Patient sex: F
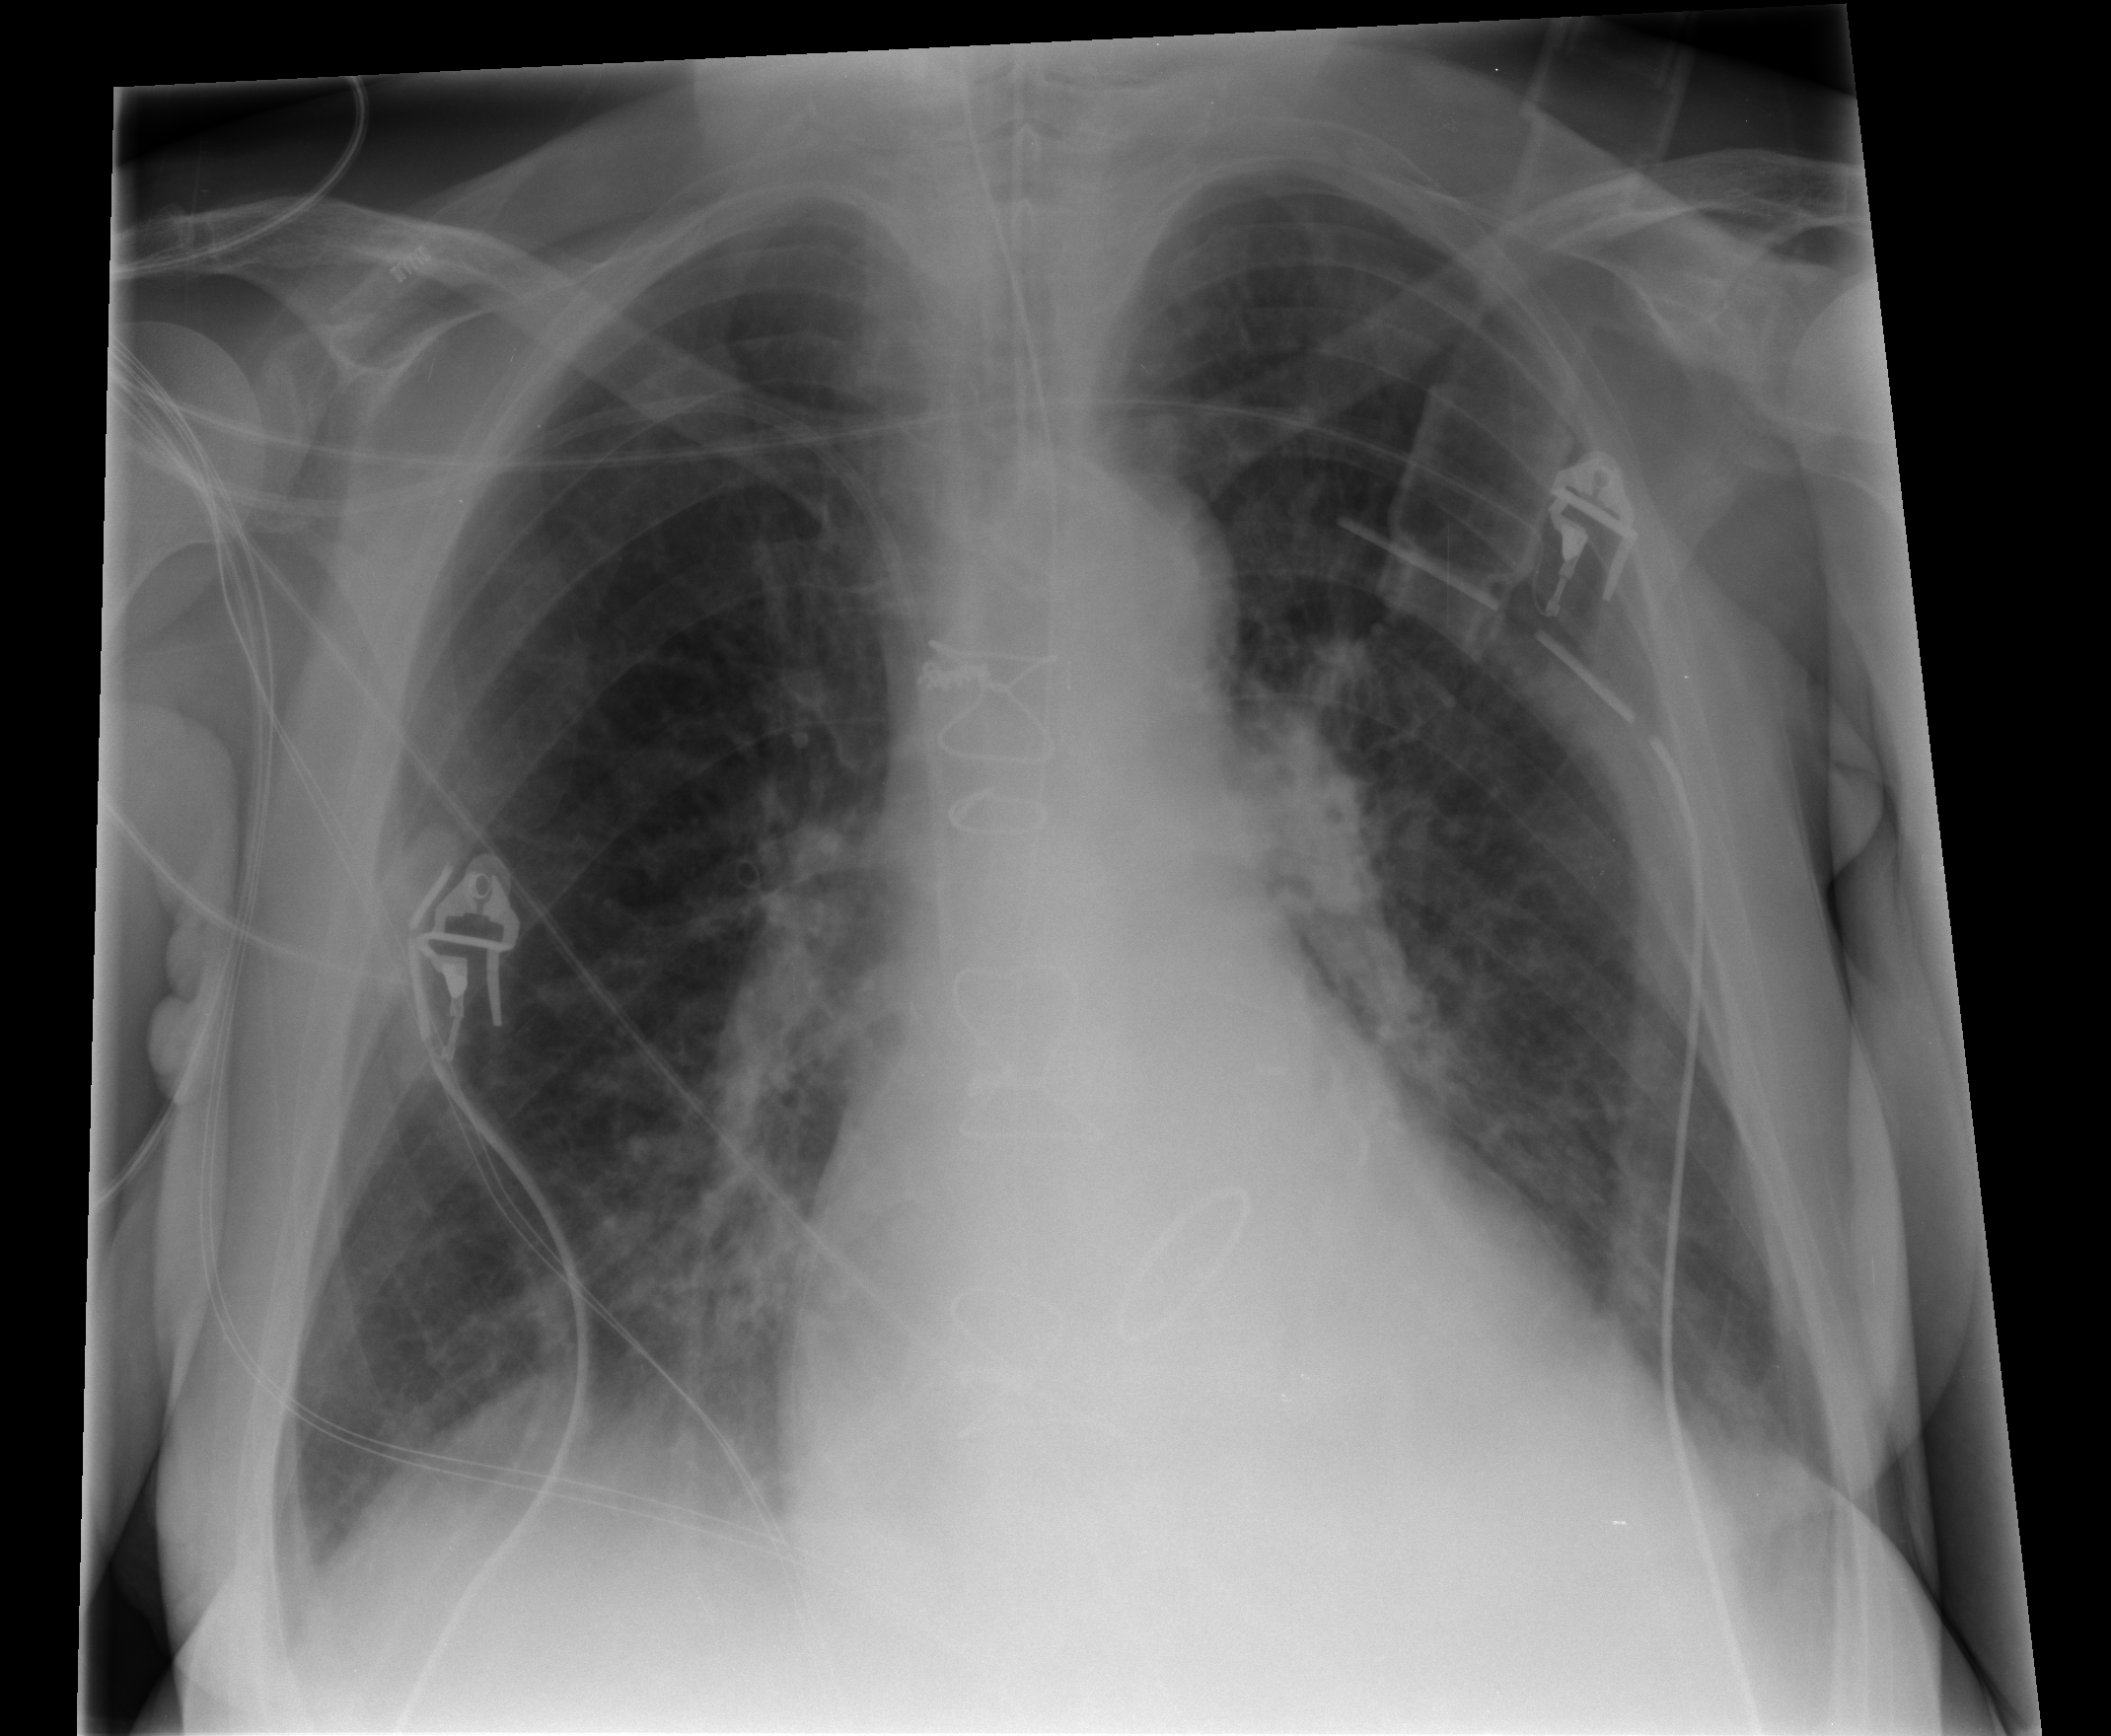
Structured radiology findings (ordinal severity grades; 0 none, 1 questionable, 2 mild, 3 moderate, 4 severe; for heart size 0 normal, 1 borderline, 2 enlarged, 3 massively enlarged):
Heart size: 2
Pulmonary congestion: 0
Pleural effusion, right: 0
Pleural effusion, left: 0
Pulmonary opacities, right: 0
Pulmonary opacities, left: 0
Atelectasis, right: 1
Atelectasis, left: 1